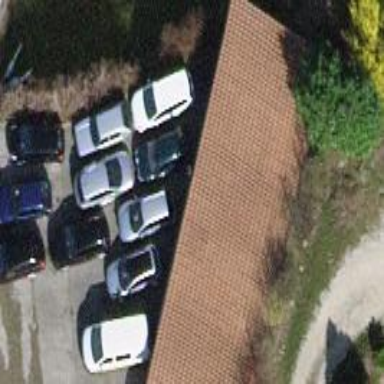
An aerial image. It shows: Garage.